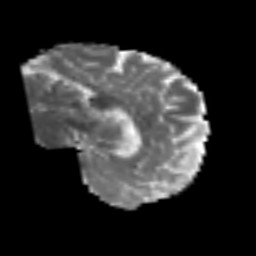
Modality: MD
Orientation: sagittal
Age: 49
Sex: male
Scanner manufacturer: siemens
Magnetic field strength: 3 T
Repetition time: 6.1 s
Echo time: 0.101 s